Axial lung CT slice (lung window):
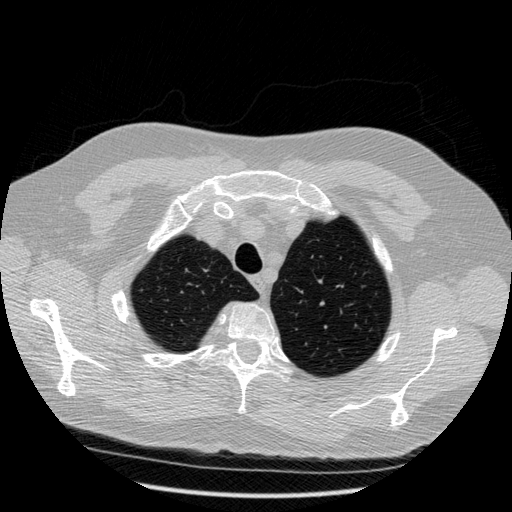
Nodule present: no